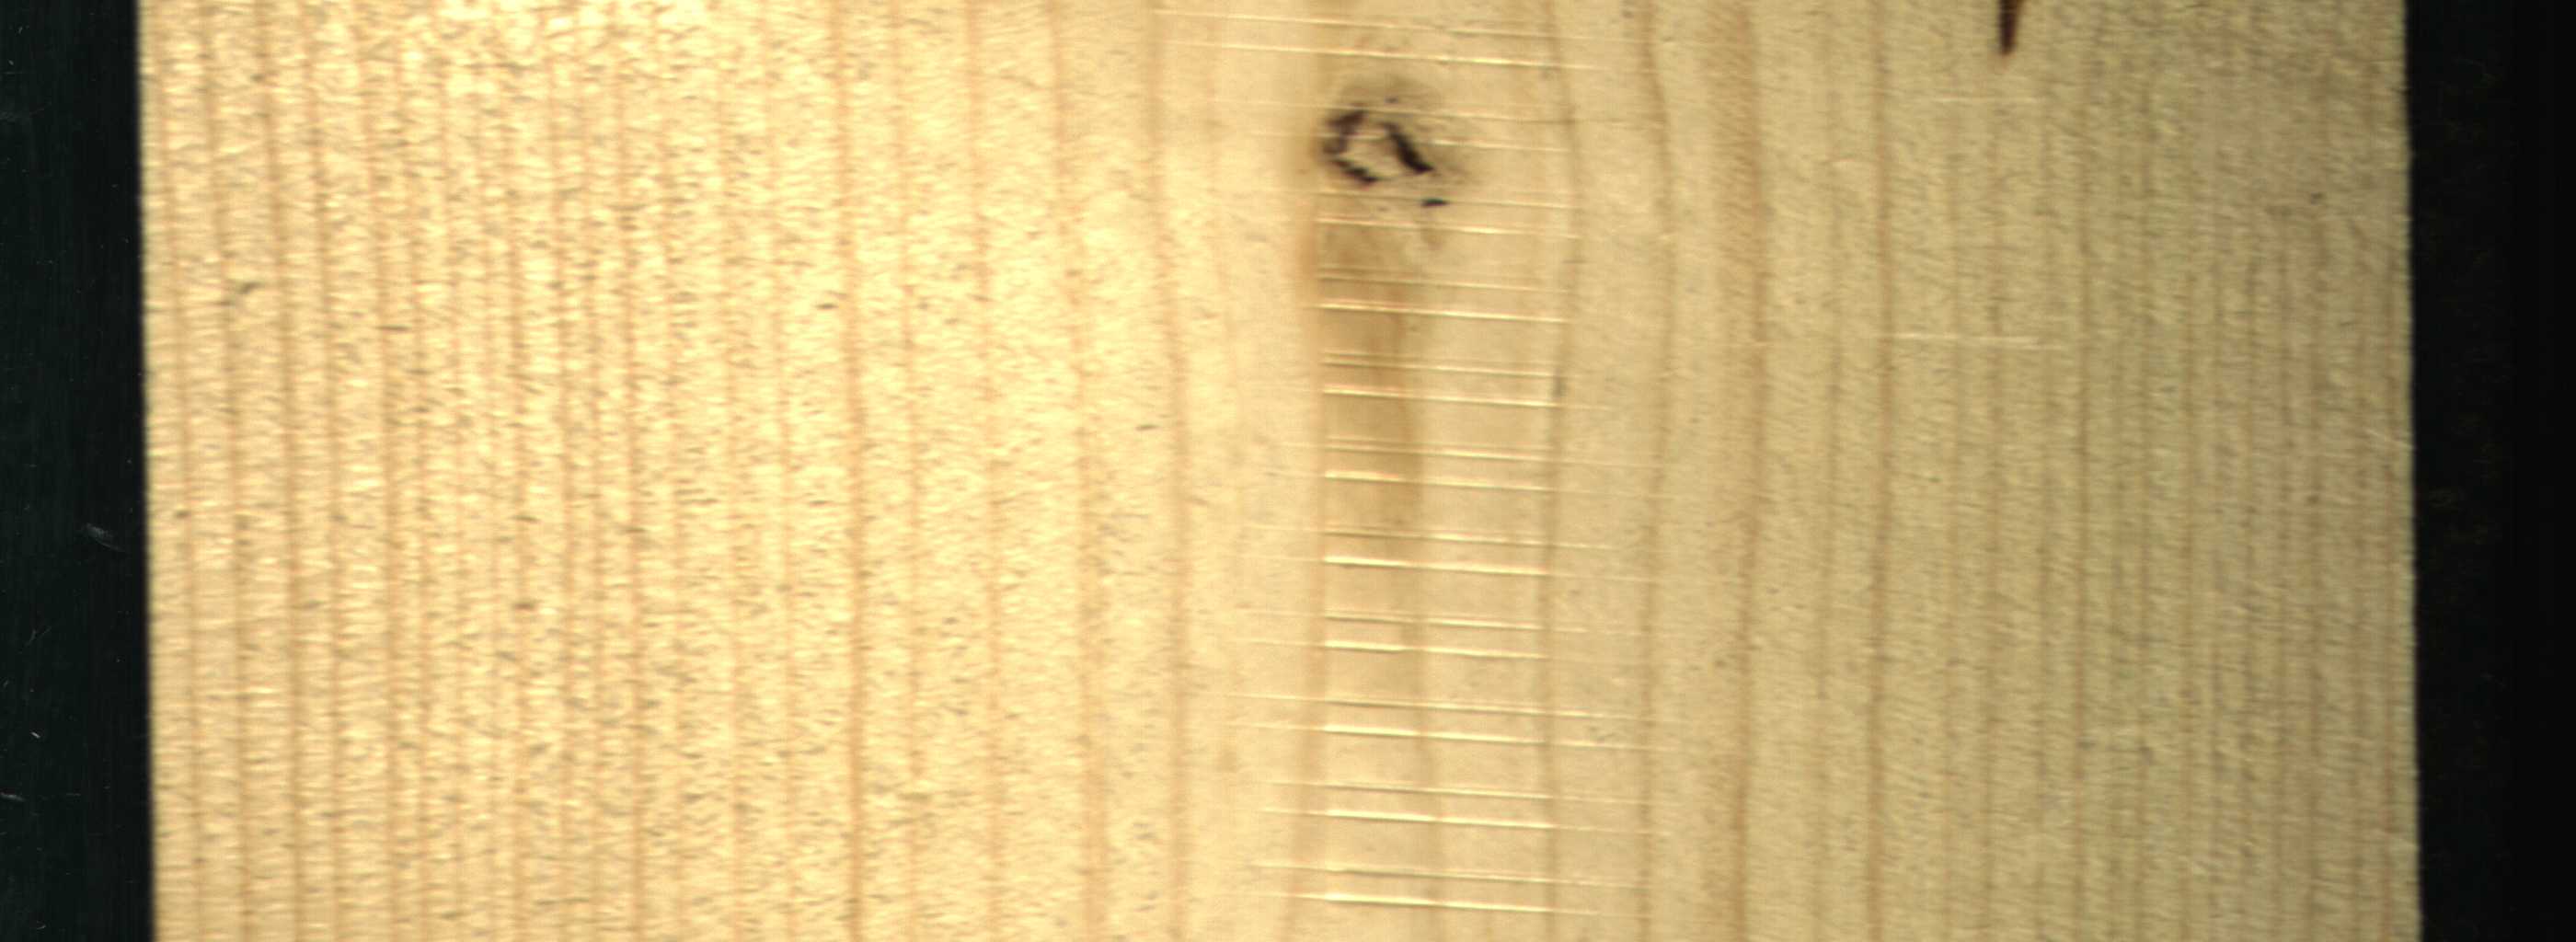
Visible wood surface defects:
resin
resin
resin